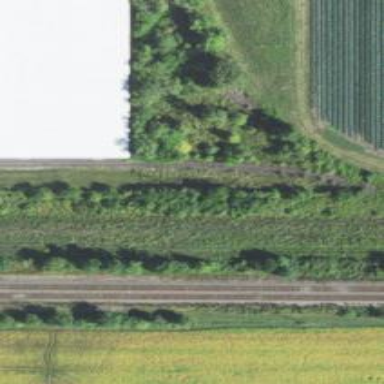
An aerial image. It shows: Disused railway spur line.